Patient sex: F
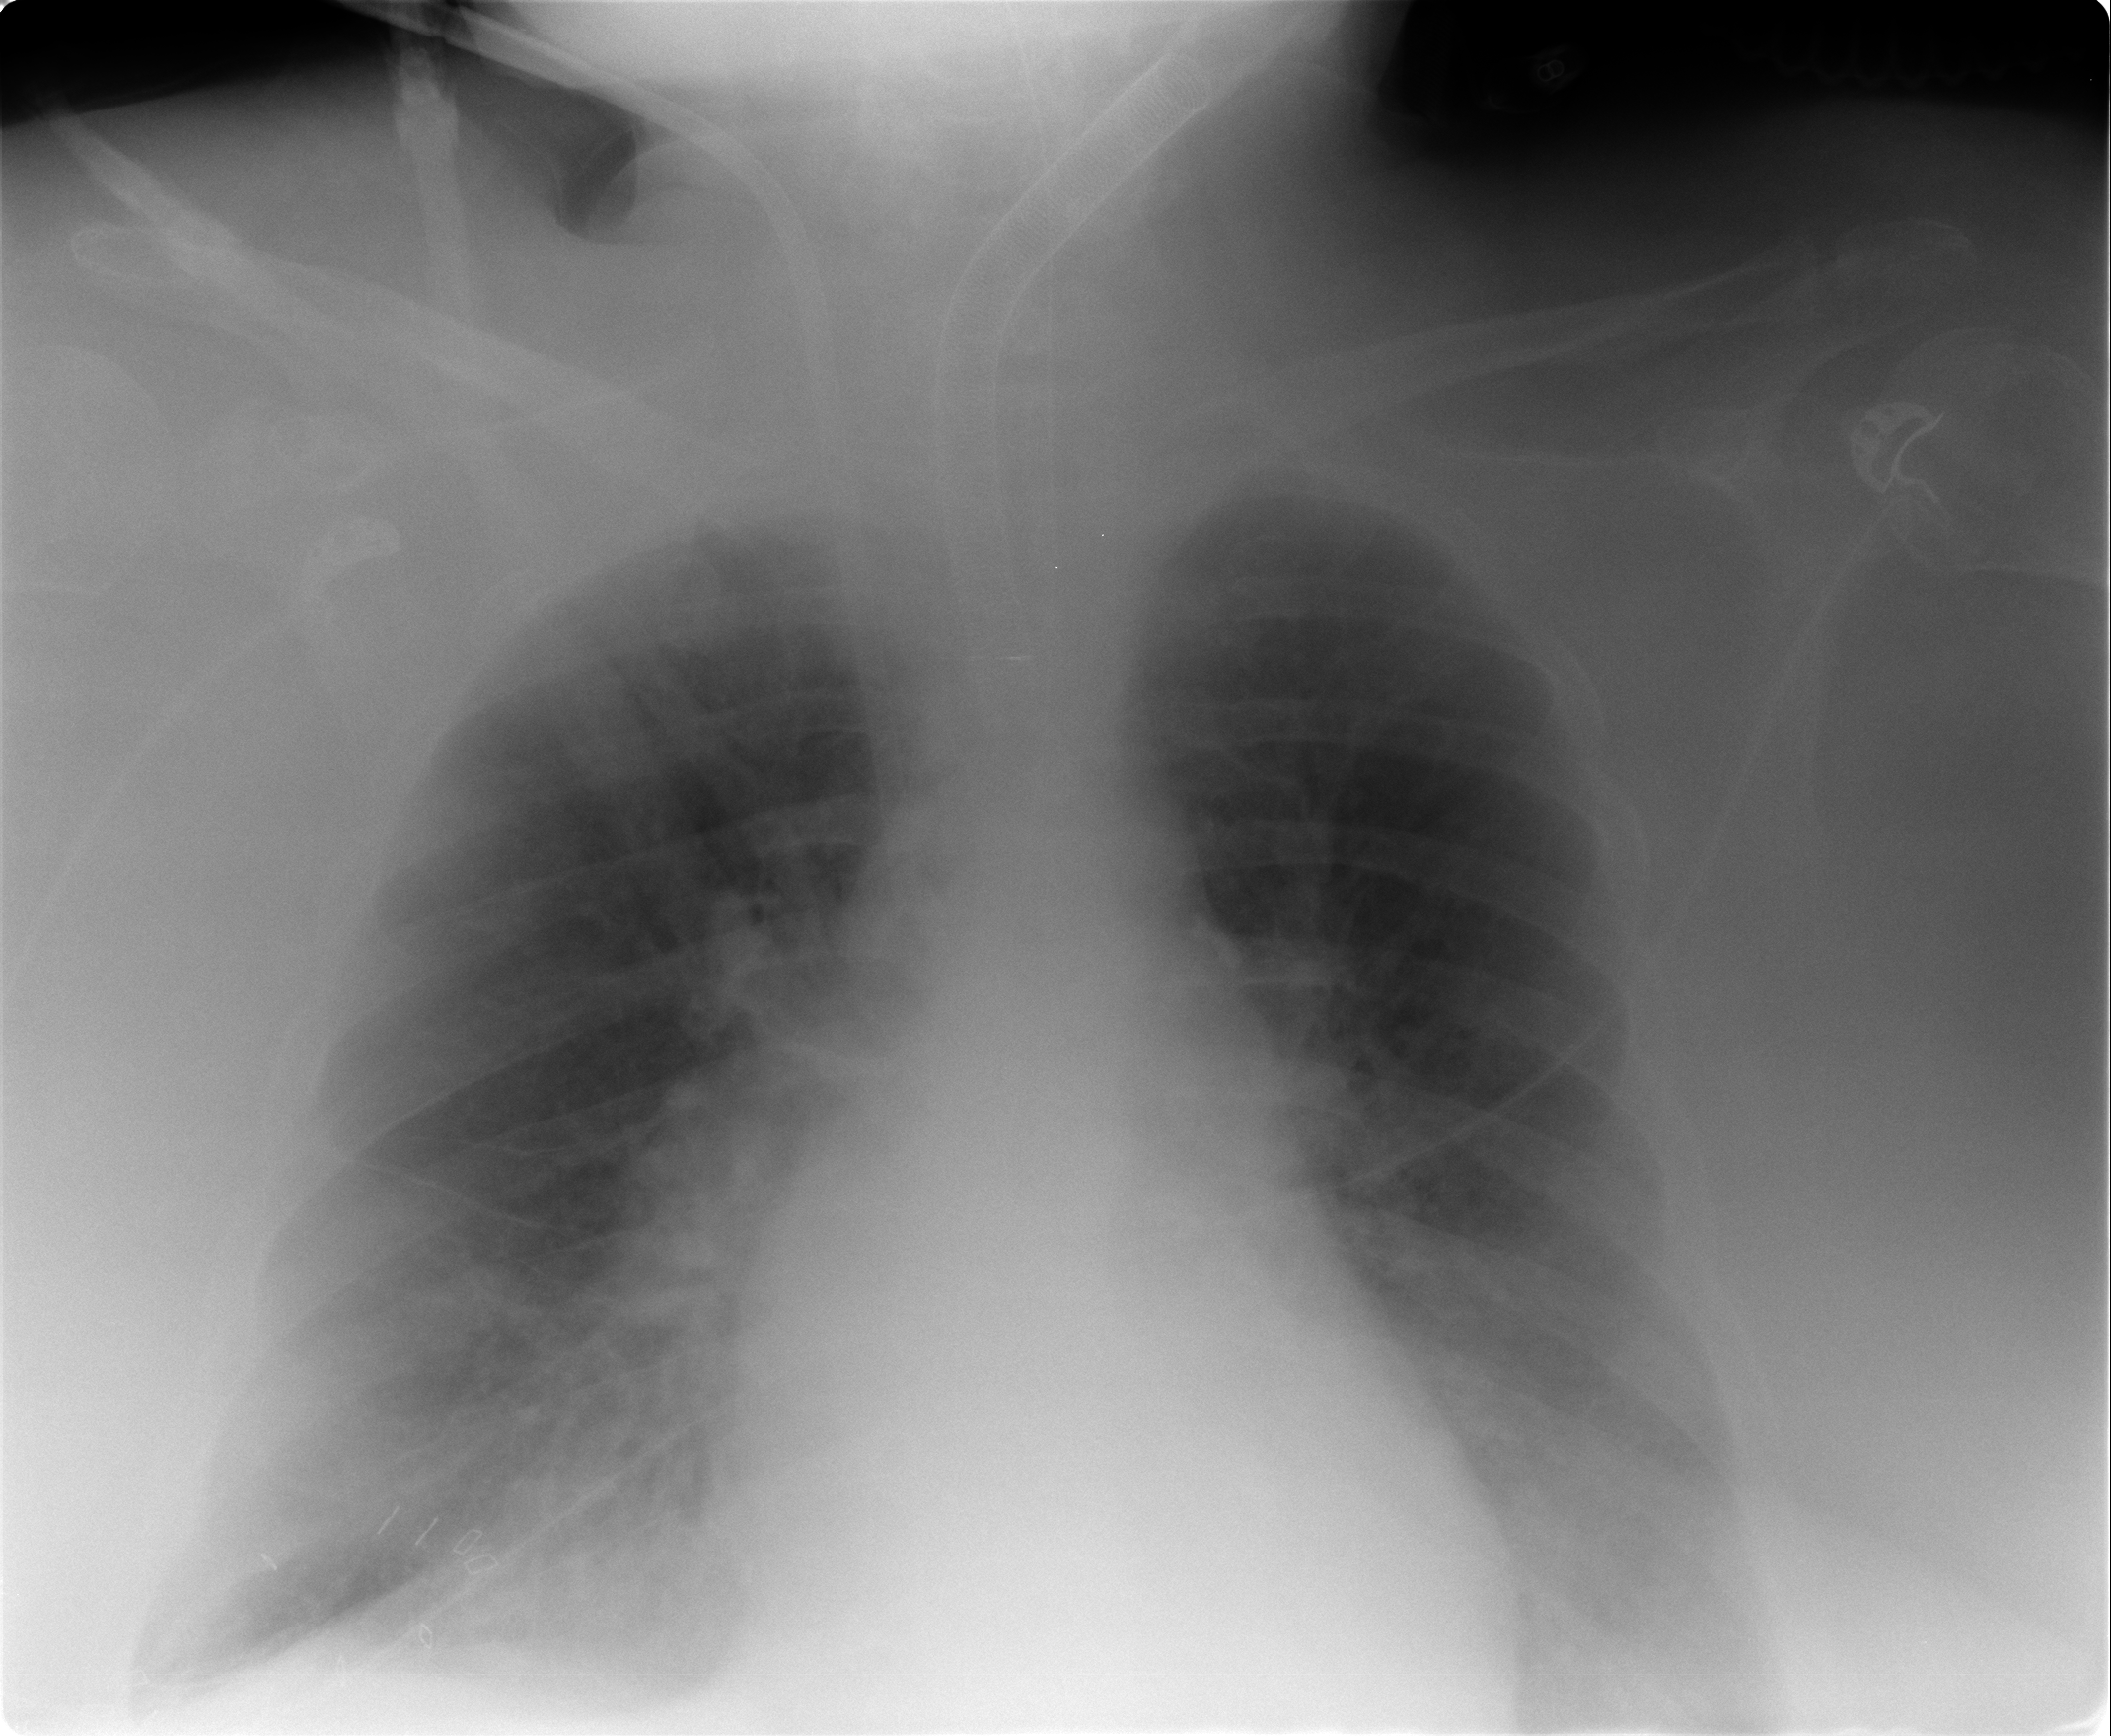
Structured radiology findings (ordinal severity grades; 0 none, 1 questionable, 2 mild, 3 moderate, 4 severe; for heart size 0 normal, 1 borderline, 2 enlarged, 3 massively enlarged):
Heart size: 1
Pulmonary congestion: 1
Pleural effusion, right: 2
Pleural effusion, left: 2
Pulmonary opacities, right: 0
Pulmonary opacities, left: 0
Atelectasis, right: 2
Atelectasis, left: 2